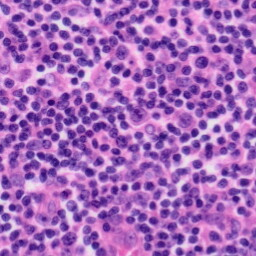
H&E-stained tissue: Tonsil